Question: Very frequently I see error reporting GUIs in commercial software. This includes the whole gamut of commercial software: games, enterprise apps, office apps, etc.
For some of my company's software I would like to provide exception reporting GUIs if (and ultimately when) my application fails unexpectedly. Building the GUI is not hard. It boils down to this: Ideally I am looking for a java library and a corresponding server backend. I could roll my own solution; for example, I could send the data to a webserver via POST data.
I feel like a solution for this already exists somewhere -- I just haven't run into it. Any recommendations?
Edit:
Example frontend GUI for a user. I need a library to manage the backend of the error reporting. (I won't need user login functionality, just basic reporting.)

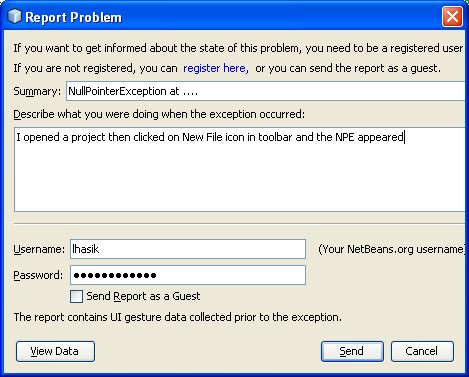
Answer: I think there is no common existing solutions in exception reporting because of specific features of every project. Some projects need to send report using simple HTTP, someone uses web services, someone makes a file report.
I've found old <URL> where author suggest to extract error reporting code from Netbeans and make independent project from it.
Anyway, there is no problem to implement error reporting tool yourself. You could use HttpClient of JAX-WS (if you have a rich client) or you could use AJAX (if you have a web client) for sending reports.
Implementation is strongly depend of what kind of communication do yo use if tour project, what kind of project, what kind of front-end do you use and etc. It's really hard to implement common library for all projects.